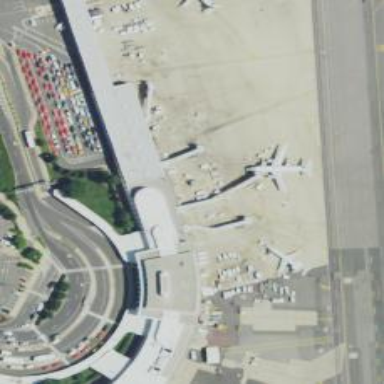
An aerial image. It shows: Airport gate.